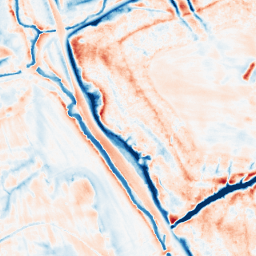
Category: trend_removal
Decomposition family: local_polynomial
Decomposition parameters: window_size: 21
degree: 2
Upsampling method: bilinear
Upsampling parameters: scale: 8
Upsampling scale: 8